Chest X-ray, PA view. Patient: 37 years old, sex F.
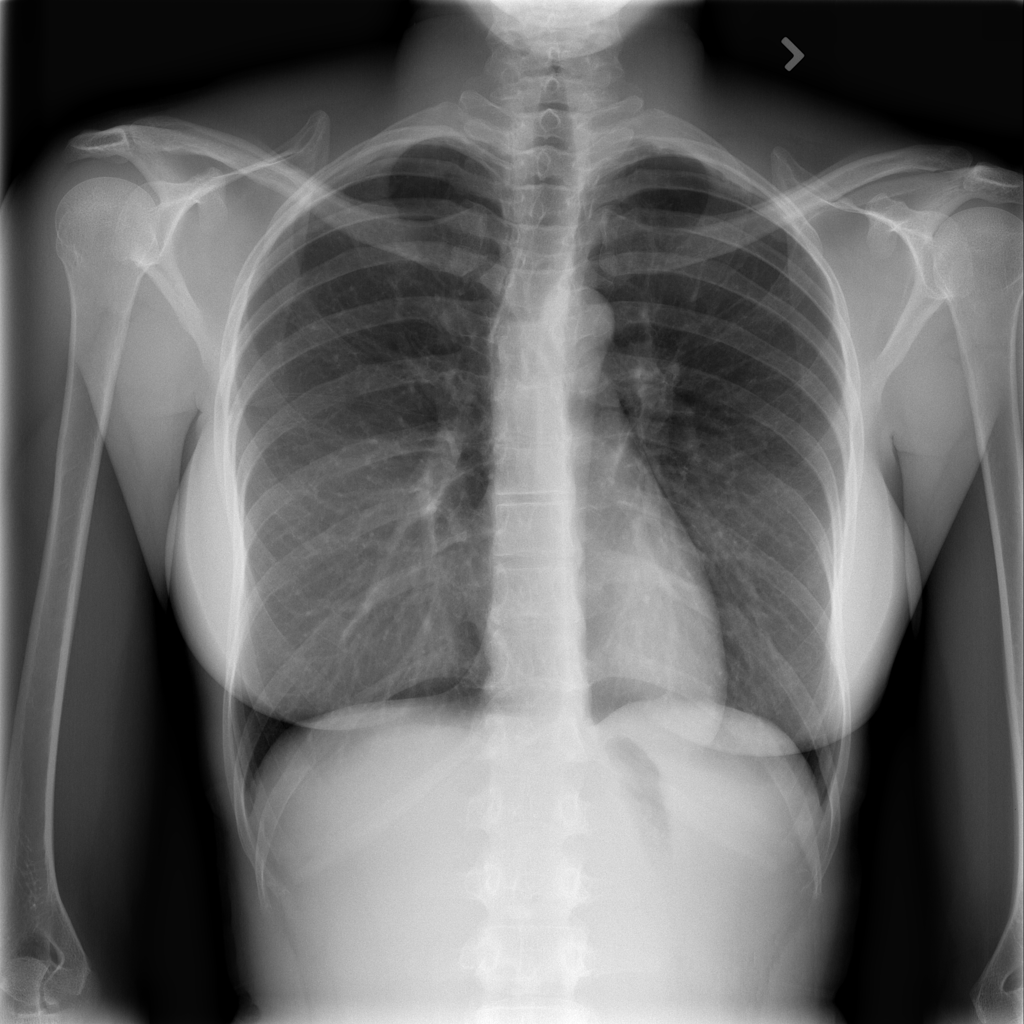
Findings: Infiltration